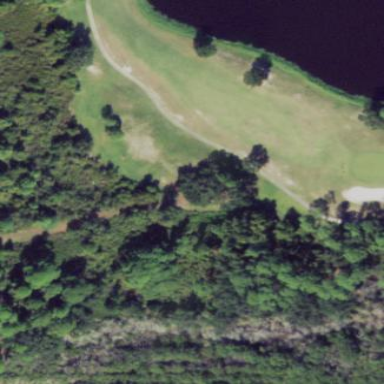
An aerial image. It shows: Scenic golf fairway.